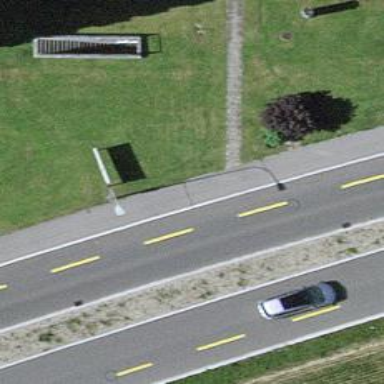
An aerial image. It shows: Sidewalk along the footway.